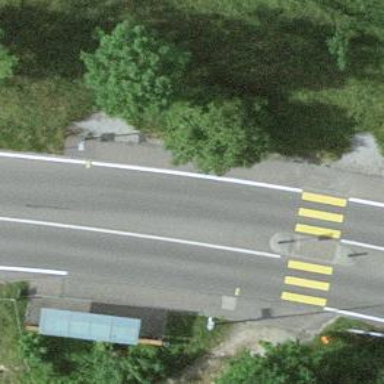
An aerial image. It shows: Bus stop with stop position for public transport.